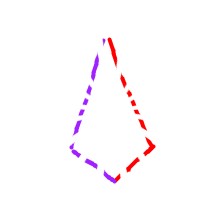
Shape: kite